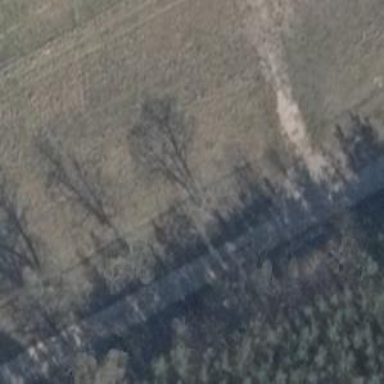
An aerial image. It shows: Row of trees in natural setting.